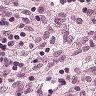
Metastatic tissue present: no